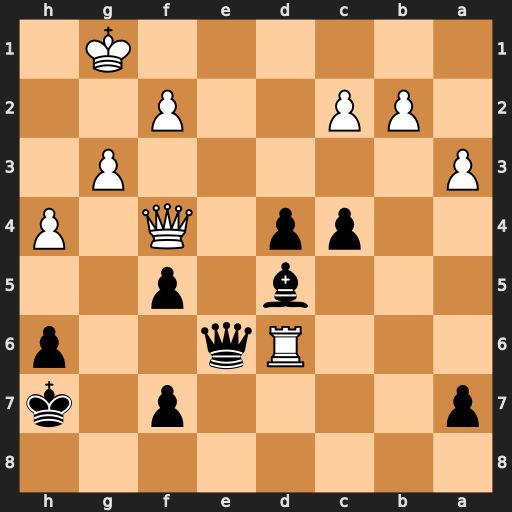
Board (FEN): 8/p4p1k/3Rq2p/3b1p2/2pp1Q1P/P5P1/1PP2P2/6K1
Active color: b
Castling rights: -
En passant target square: -
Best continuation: Qe1+ Kh2 Qh1#